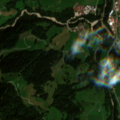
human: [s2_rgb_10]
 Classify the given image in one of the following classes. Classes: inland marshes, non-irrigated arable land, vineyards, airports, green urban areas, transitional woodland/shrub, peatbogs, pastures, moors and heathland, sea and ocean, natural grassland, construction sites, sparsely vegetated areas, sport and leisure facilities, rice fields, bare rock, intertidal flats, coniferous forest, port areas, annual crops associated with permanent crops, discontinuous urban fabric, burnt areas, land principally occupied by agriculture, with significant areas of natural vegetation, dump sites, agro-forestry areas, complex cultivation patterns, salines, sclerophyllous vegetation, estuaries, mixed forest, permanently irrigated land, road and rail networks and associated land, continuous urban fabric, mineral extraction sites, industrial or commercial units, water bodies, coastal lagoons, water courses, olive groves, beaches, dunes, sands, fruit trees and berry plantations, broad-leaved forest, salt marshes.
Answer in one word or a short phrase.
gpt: pastures, complex cultivation patterns, land principally occupied by agriculture, with significant areas of natural vegetation, coniferous forest, mixed forest, natural grassland